Question: I want to add image to right side of navigation bar. But I can't drag image view to navigation bar. I can only drag a button.

How can I do this ? I want same thing with whatsapp profile image. You know they have circle profile picture on right side of navigation bar.
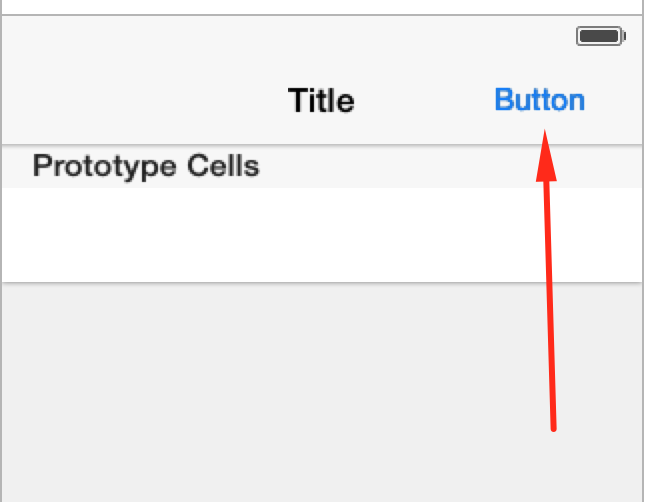
Answer: Drag a UIView and drop it on the navigation bar first. Then drag a UIImageView into the view.
That should give you what you are looking for.
Set the image view height and width using constraints. You have to set the width and height of the containing view in the size inspector.